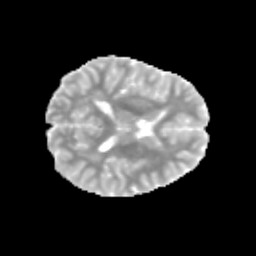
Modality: MD
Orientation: axial
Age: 12
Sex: female
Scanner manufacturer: siemens
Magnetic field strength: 3 T
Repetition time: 3.8 s
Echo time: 0.07 s